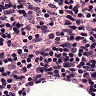
Metastatic tissue present: no